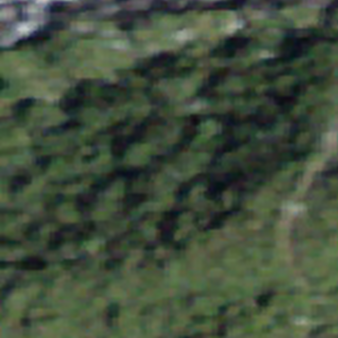
Label: other